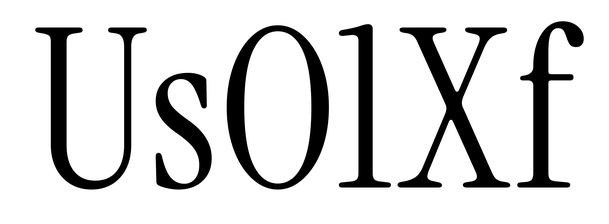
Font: InstrumentSerif-Regular